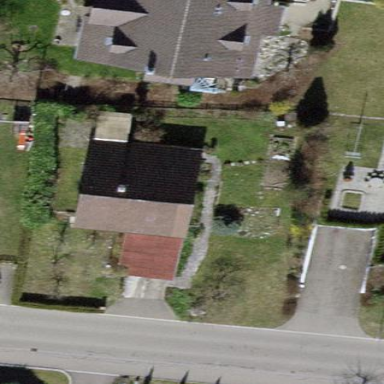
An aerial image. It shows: Detached building.